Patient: sex M, age 42
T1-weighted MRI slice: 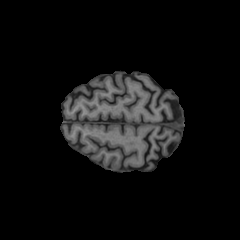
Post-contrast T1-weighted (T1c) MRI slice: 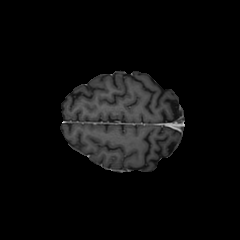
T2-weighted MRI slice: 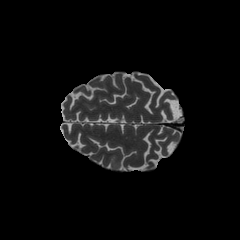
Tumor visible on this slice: no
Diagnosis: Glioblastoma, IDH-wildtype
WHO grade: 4